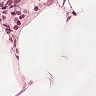
Metastatic tissue present: no